Question: I have written this basic code, which firstly extracts polygons from a multipolygon and then the particular LineStrings corresponding to inner and outer circles:
'''
DECLARE @SomeMultiPolygon GEOGRAPHY = 'MULTIPOLYGON (
((-2 -2, 2 -2, 2 2, -2 2, -2 -2), (-1 -0.5, 0 -0.5, 0 -1.5, -1 -1.5, -1 -0.5), (0 1, 1 1, 1 0, 0 0, 0 1))
, ((-4 -3, -4 -5, 0 -5, 0 -3, -4 -3)))';
SET @SomeMultiPolygon.STSrid = 4326;
DECLARE @i int = 1
DECLARE @Results TABLE ( Id INT IDENTITY(1,1), PolygonData GEOGRAPHY )
WHILE @i <= @SomeMultiPolygon.STNumGeometries()
BEGIN
INSERT INTO @Results VALUES (@SomeMultiPolygon.STGeometryN(@i))
SET @i = @i + 1
END
SELECT
Id,
PolygonData.STGeometryType(),
PolygonData,
PolygonData.STAsText() AS PolygonWkt,
PolygonData.NumRings() AS NumberOfRings
FROM @Results
IF OBJECT_ID('tempdb..#Temp') IS NOT NULL
DROP TABLE #Temp
CREATE TABLE #Temp
(
ParentId INT,
SubPolygon GEOGRAPHY
)
DECLARE @Id INT, @InnerLoop INT, @SubPolygon GEOGRAPHY;
SELECT @Id = MAX(Id) FROM @Results
WHILE @Id >= 1
BEGIN
SELECT @InnerLoop = PolygonData.NumRings() FROM @Results WHERE Id = @Id
WHILE @InnerLoop > 0
BEGIN
SELECT @SubPolygon = PolygonData.RingN(@InnerLoop) FROM @Results WHERE Id = @Id
INSERT INTO #Temp
( ParentId, SubPolygon )
VALUES ( @Id,
@SubPolygon
)
SET @InnerLoop = @InnerLoop - 1;
END
SET @Id = @Id - 1
END
SELECT
*,
SubPolygon.STAsText() AS SubPolygonText,
SubPolygon.EnvelopeAngle() AS EnvelopeAngle
FROM #Temp
'''
Am I right to assume that, if the EnvelopeAngle is less, than 1 degree the LineString corresponds to an inner circle?
Btw, is there a set based approach to achieve the above - I am not really a fan of loops in TSql.
PS:
This is a visualization of the above example:

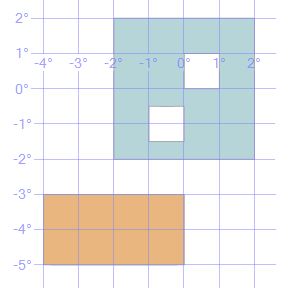
Answer: Answering your questions in order:
> Am I right to assume that, if the EnvelopeAngle is less than 1 degree the LineString corresponds to an inner circle?
No. That is an artifact of your test data, but you cannot make that assertion in general. Your question comes at a good time though as I just learned about EnvelopeAngle the other day. I like to think of it as "how wide (in degrees) is this object?". If you re-scaled all of your objects either up or down, your EnvelopeAngle heuristic no longer works.
But, a heuristic that I might try is for a given ID in your results table, the largest (by area) is the one that contains the others. You could play around with STDifference as well, but area seems the most straightforward.
> [I]s there a set based approach to achieve the above? - I am not really a fan of loops in TSql.
Yes! Here it is:
'''
DECLARE @SomeMultiPolygon GEOGRAPHY = 'MULTIPOLYGON (
(
(-2 -2, 2 -2, 2 2, -2 2, -2 -2),
(-1 -0.5, 0 -0.5, 0 -1.5, -1 -1.5, -1 -0.5),
(0 1, 1 1, 1 0, 0 0, 0 1)
)
, (
(-4 -3, -4 -5, 0 -5, 0 -3, -4 -3)
)
)';
SET @SomeMultiPolygon.STSrid = 4326;
DECLARE @Results TABLE (
Id INT IDENTITY(1,1),
PolygonData GEOGRAPHY
);
INSERT INTO @Results
( [PolygonData] )
SELECT @SomeMultiPolygon.STGeometryN([n].[n])
FROM Util.dbo.[Numbers] AS [n]
WHERE n <= @SomeMultiPolygon.STNumGeometries();
SELECT
Id,
PolygonData.STGeometryType(),
PolygonData,
PolygonData.STAsText() AS PolygonWkt,
PolygonData.NumRings() AS NumberOfRings
FROM @Results;
CREATE TABLE #Temp (
ParentId INT,
SubPolygon GEOGRAPHY
);
INSERT INTO [#Temp]
( [ParentId], [SubPolygon] )
SELECT r.ID, rings.[ring]
FROM @Results AS [r]
CROSS APPLY (
SELECT r.[PolygonData].RingN(n) AS ring
FROM [Util].[dbo].[Numbers] AS [n]
WHERE n <= r.[PolygonData].NumRings()
) AS rings;
SELECT
*,
SubPolygon.STAsText() AS SubPolygonText,
SubPolygon.EnvelopeAngle() AS EnvelopeAngle
FROM #Temp
'''